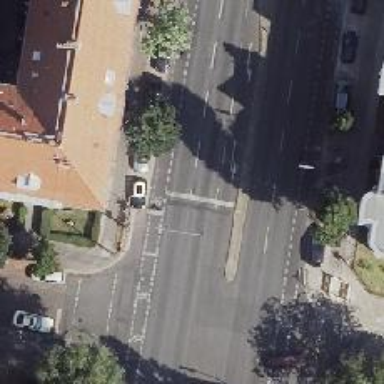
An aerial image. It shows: Road with traffic signals controlling the flow of traffic.